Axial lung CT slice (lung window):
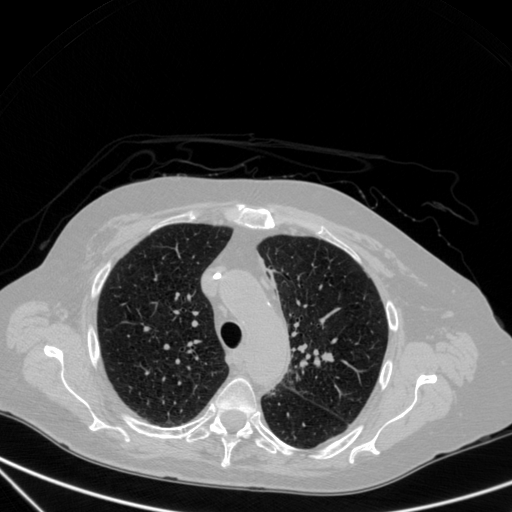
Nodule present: yes
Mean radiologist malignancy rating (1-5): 3.5